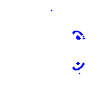
Particle: kaon